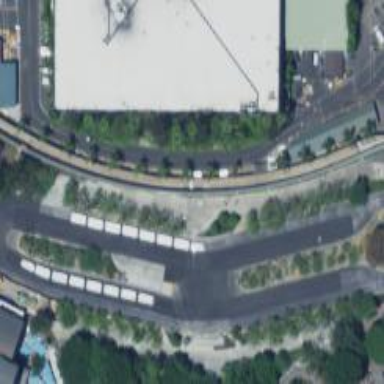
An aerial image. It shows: Monorail railway.